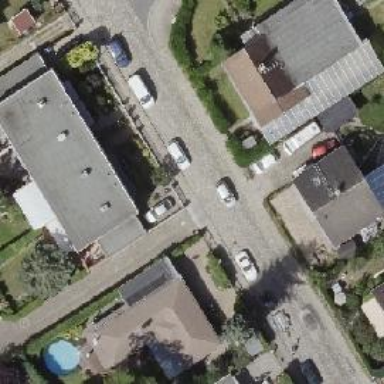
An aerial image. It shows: Residential road with sidewalks on both sides and parking lane on the right side.